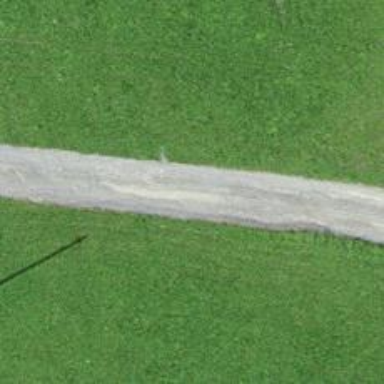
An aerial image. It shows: Unclassified road with fine gravel surface.